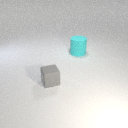
large cyan rubber cylinder to the right of small gray rubber cube